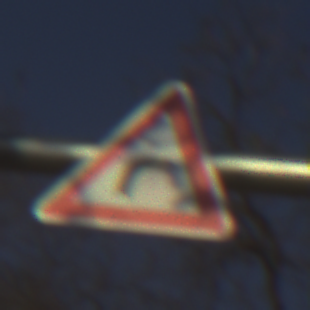
Verkehrszeichen: KurveRechts
Umgebung: Outdoor, Nature
Tageszeit: SunriseSunset
Wetter: Clear
Licht: Natural
Jahreszeit: NotSpecified
Kontrast: HighContrast